Chest X-ray:
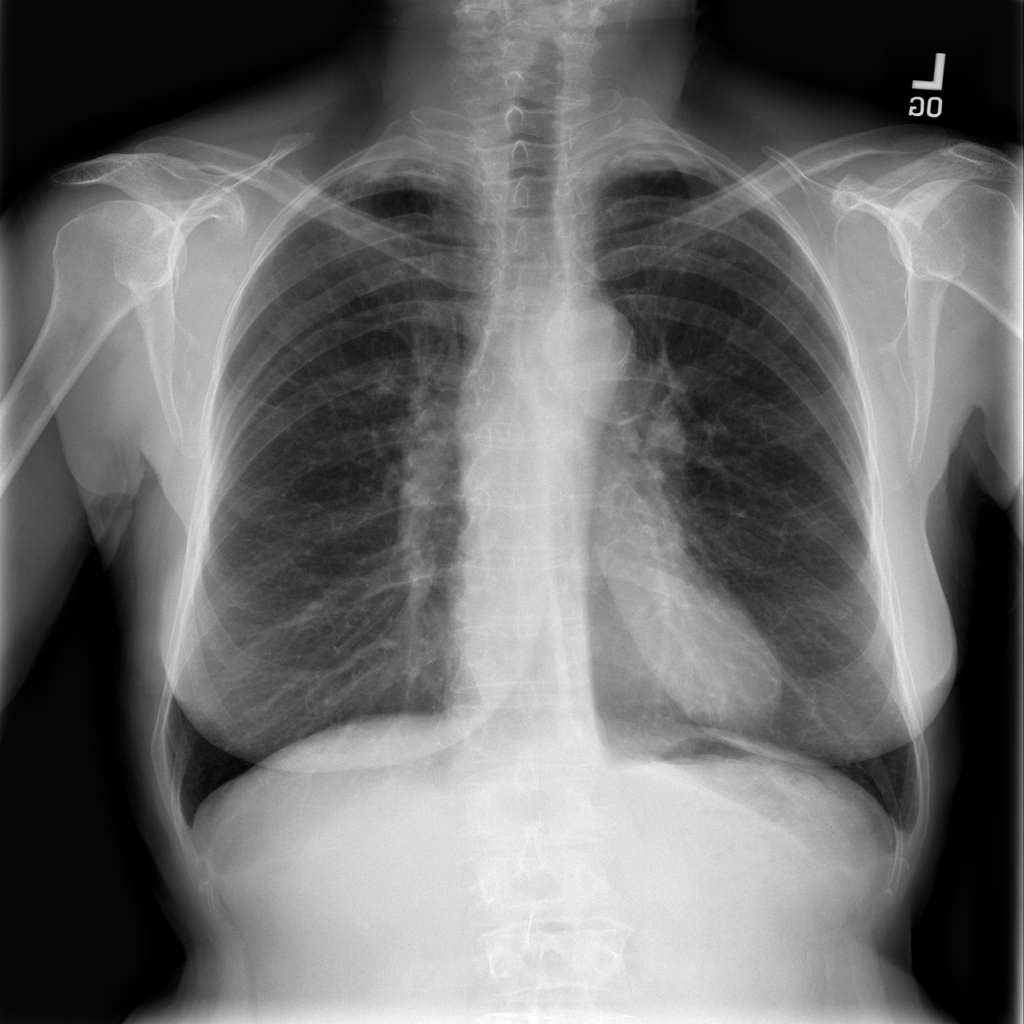
No abnormal finding: yes